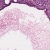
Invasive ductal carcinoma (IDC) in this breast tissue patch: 0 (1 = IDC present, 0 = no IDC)